Field crop: maize
Growth stage: 2
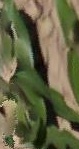
Species: maize